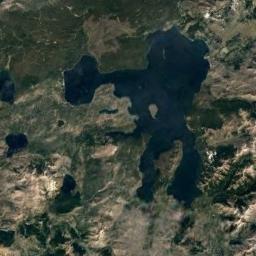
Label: lake